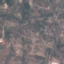
Land use / land cover: PermanentCrop